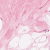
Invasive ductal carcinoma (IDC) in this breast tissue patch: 0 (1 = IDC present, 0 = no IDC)